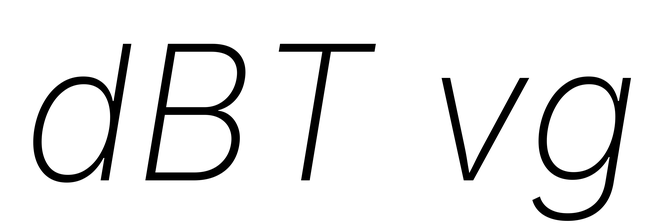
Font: Inter-Italic_ExtraLight_Italic